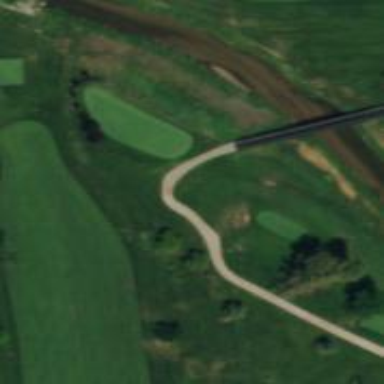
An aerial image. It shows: Well-maintained golf cart path marked as grade1 track.